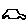
Label: car